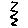
Label: zigzag